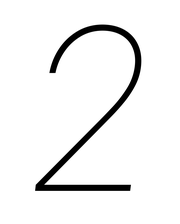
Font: Roboto-Italic_Thin_Italic